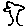
Label: tree